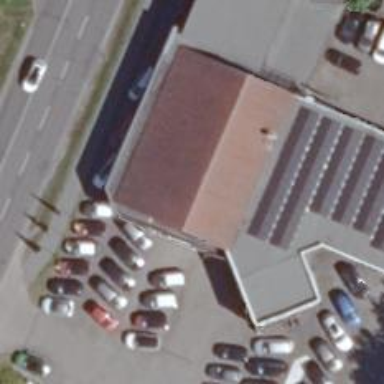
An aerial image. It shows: Shop that sells cars.